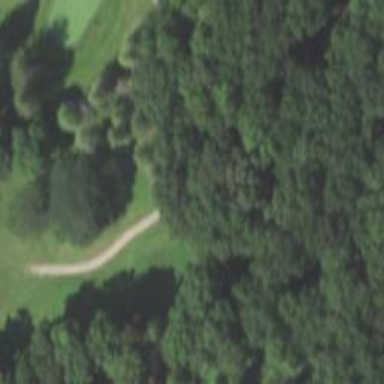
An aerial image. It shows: Pathway for golfing.